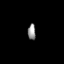
Tissue: prostate
Cell type: Epithelial cells
Senescence score: 0.3082
Nuclear area (px): 124
Mean DAPI intensity: 143.75